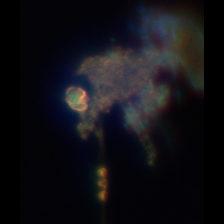
Taxon: Diatom_aggregate
Group: Diatoms